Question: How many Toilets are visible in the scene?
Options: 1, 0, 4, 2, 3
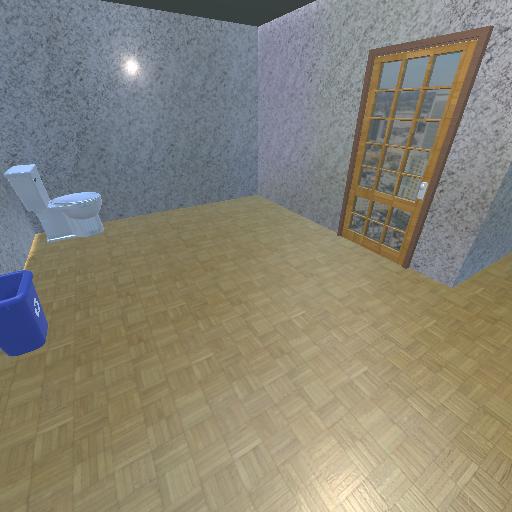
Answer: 1